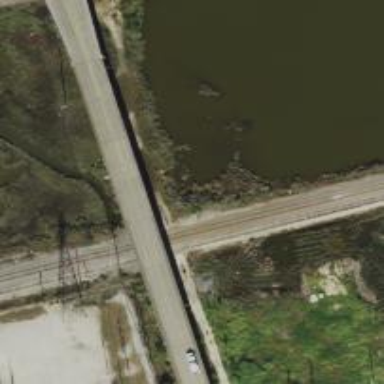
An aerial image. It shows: Abandoned railway.